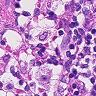
Metastatic tissue present: no